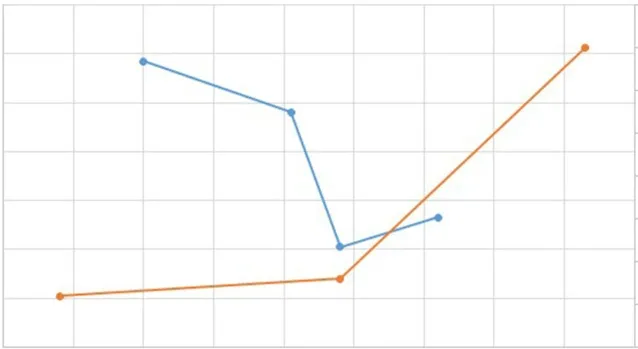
Rem Latency and BDI-II scores during 3 month follow-up.
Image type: chart (chart)